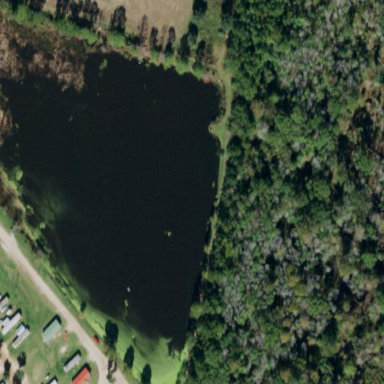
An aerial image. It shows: Serene pond surrounded by nature.